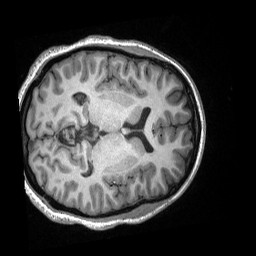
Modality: T1w
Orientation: axial
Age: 22
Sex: female